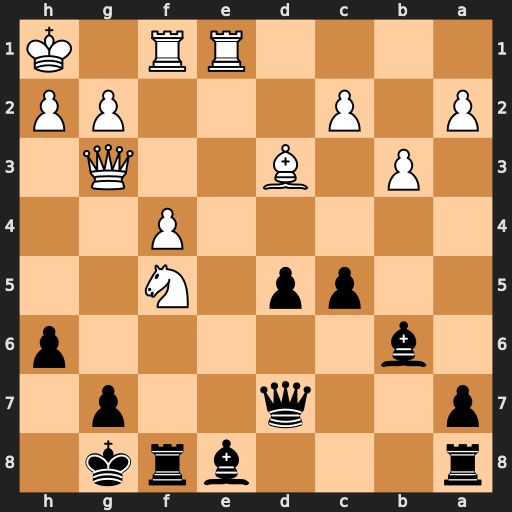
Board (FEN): r3brk1/p2q2p1/1b5p/2pp1N2/5P2/1P1B2Q1/P1P3PP/4RR1K
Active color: b
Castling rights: -
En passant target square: -
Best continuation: Rxf5 Bxf5 Qxf5